Aerial crown-view tile of a tropical tree (Barro Colorado Island, Panama), acquired 20250915:
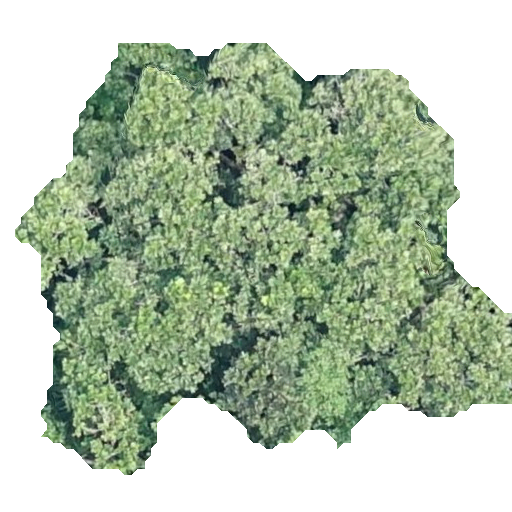
Species: Anacardium excelsum
GBIF accepted scientific name: Anacardium excelsum
Crown area: 217.534 m²